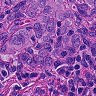
Metastatic tissue present: yes